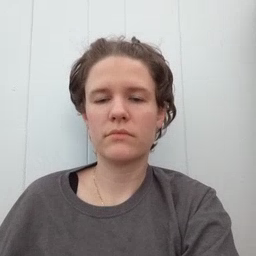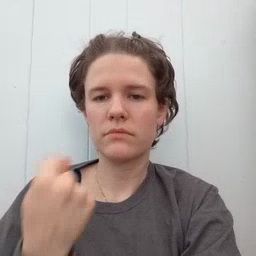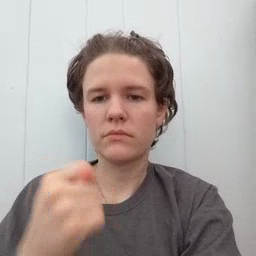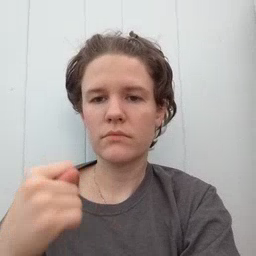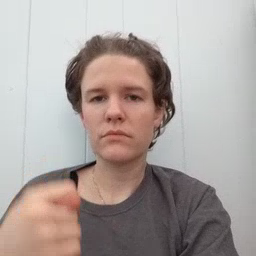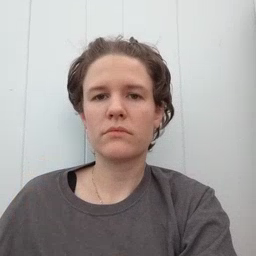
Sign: toy